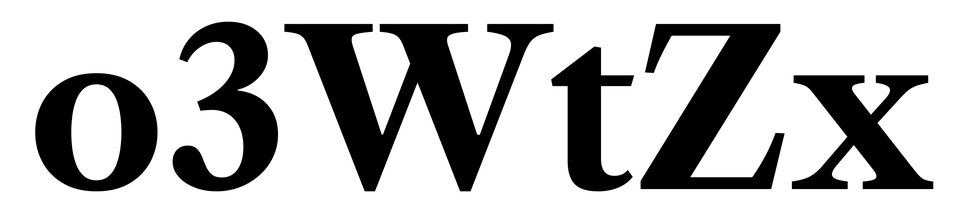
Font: LibreCaslonText_Bold